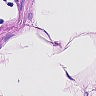
Metastatic tissue present: no